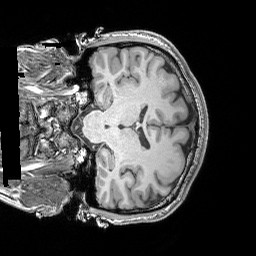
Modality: T1w
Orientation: coronal
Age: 24
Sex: male
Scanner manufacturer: siemens
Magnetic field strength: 3 T
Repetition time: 2.53 s
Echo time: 0.00326 s